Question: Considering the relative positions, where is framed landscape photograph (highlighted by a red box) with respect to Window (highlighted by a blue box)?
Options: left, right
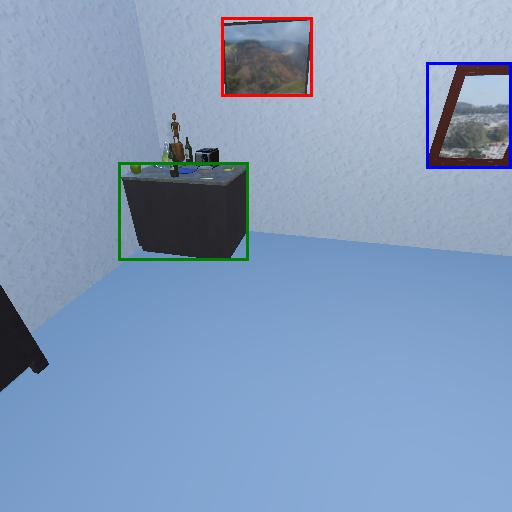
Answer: left